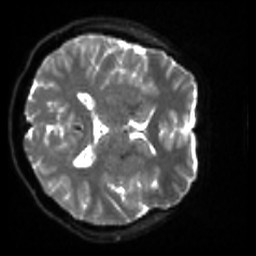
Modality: sbref
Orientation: axial
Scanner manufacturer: siemens
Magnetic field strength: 3 T
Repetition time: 4 s
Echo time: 0.0594 s